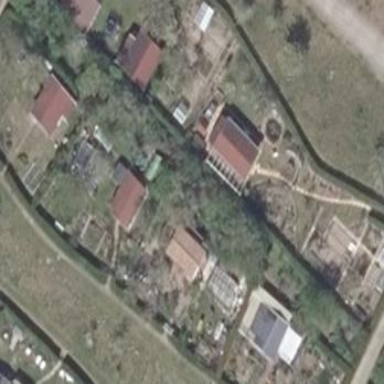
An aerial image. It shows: Plot in the allotments.